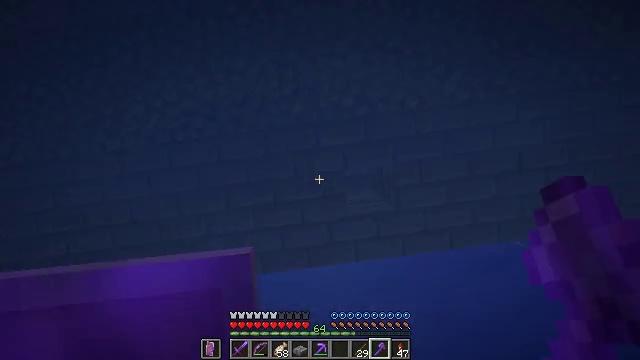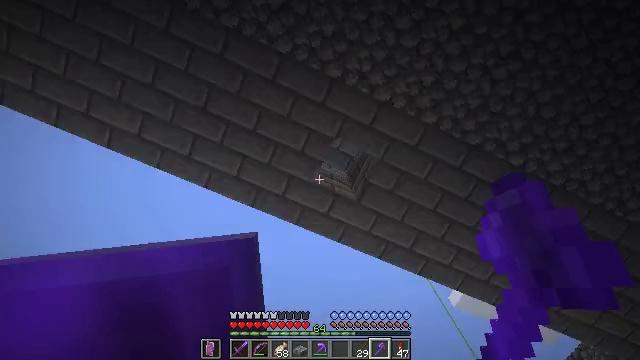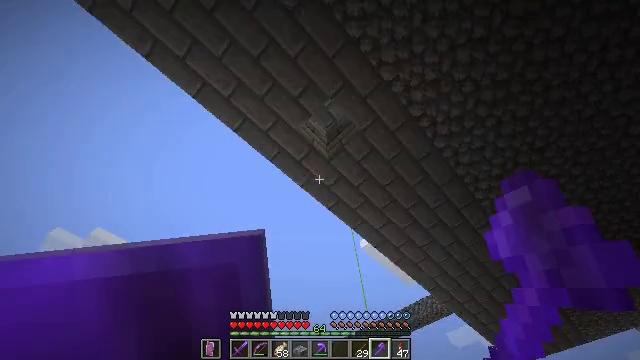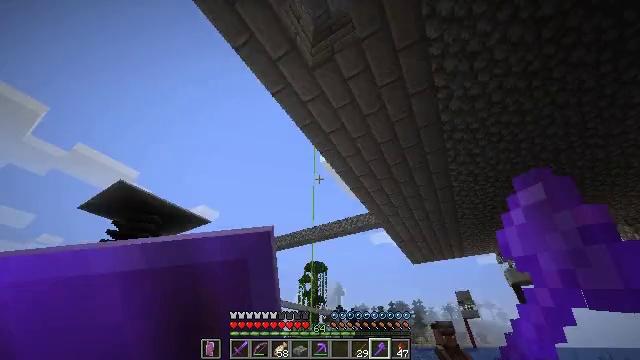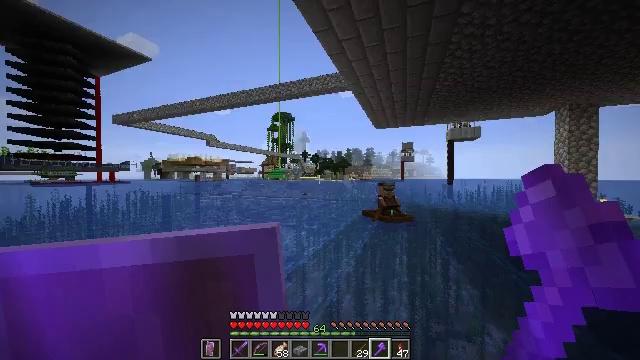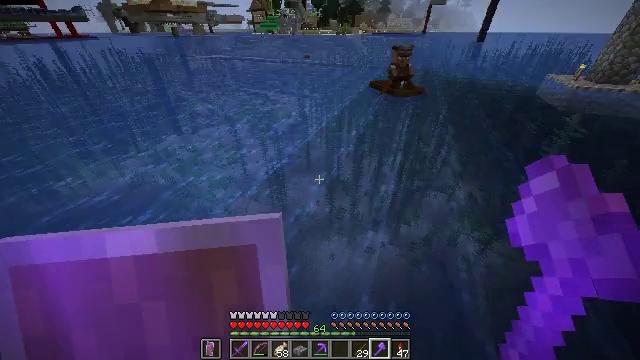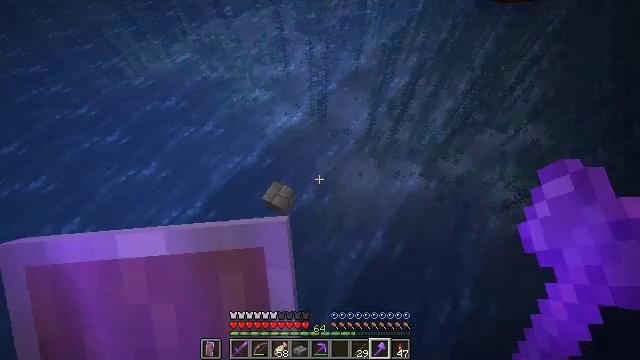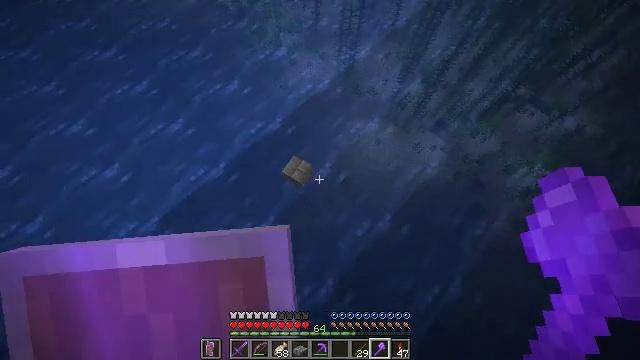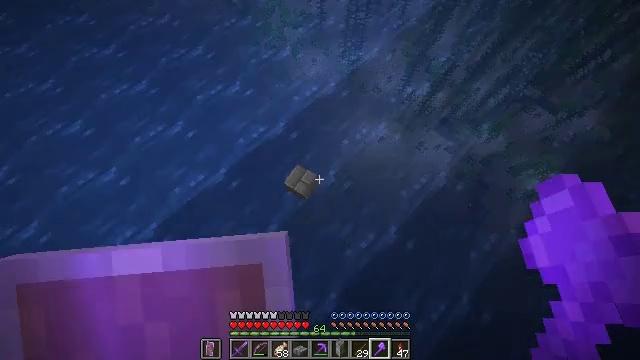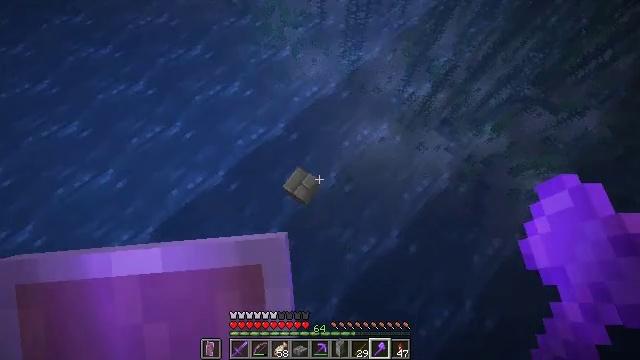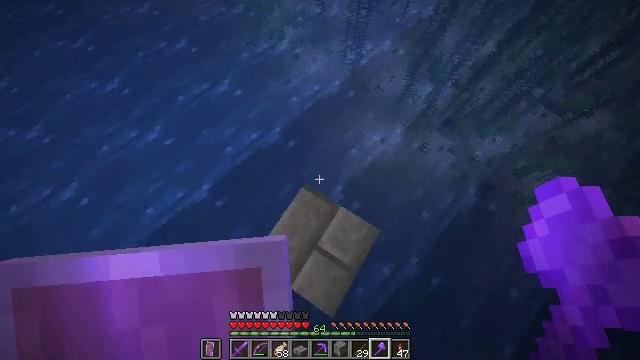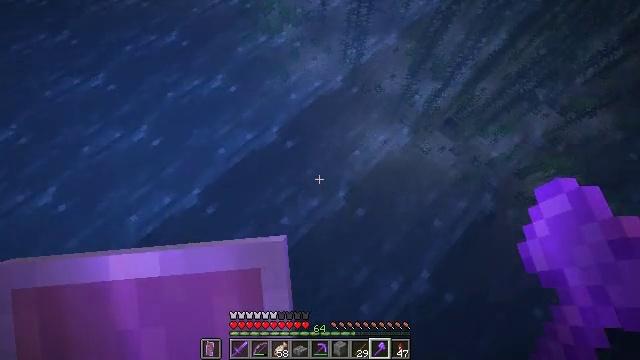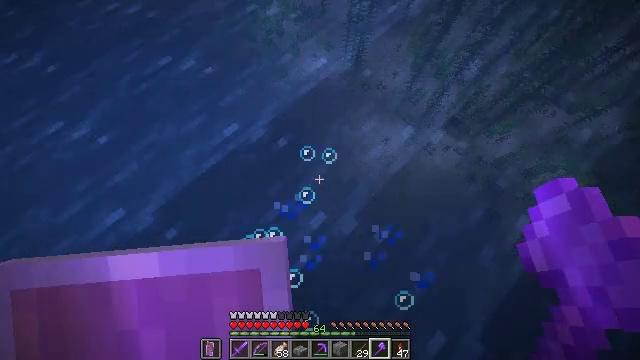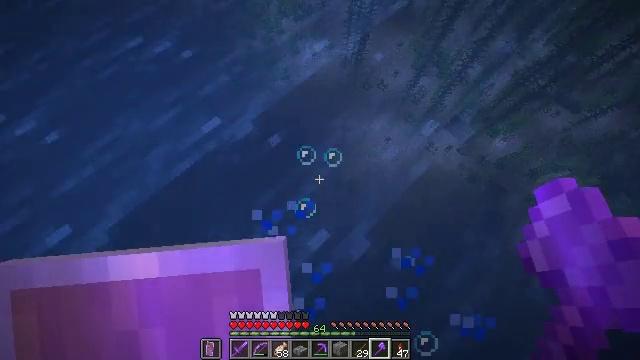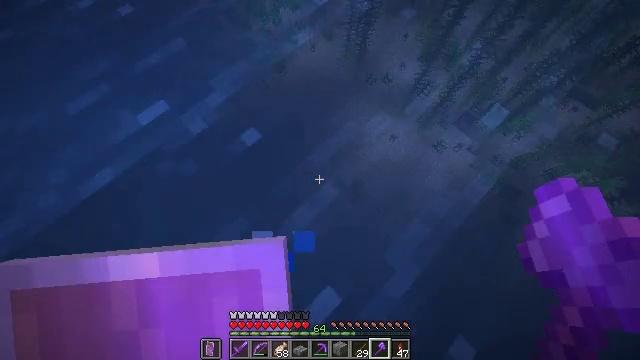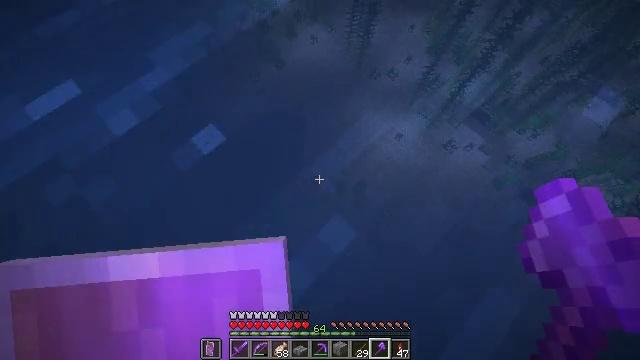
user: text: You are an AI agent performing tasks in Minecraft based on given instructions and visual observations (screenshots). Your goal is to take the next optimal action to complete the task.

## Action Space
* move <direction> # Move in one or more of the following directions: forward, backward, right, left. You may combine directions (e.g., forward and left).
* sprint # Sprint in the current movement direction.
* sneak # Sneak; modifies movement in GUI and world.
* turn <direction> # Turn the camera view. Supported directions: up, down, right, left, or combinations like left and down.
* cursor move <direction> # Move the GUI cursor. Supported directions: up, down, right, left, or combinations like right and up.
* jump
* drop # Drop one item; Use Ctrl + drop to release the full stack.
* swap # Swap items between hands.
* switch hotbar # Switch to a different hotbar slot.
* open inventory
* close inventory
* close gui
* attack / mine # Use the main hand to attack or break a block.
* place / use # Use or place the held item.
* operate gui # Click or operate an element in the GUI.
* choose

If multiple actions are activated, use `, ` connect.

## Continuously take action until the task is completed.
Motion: motion action
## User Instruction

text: Gather the blast furnace into your inventory.
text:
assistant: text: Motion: move forward, sprint, turn right and down, jump
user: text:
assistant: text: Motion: move forward, sprint, turn right and down, jump
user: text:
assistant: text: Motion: move forward, sprint, turn right and down, jump
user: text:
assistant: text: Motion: move forward, sprint, turn right and down, jump
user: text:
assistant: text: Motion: move forward, sprint, turn down, jump
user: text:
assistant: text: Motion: move forward, sprint, turn left and down, jump
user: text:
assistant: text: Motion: move forward, sprint, turn left and down, jump
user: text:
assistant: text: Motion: move forward, sprint, turn left and down, jump
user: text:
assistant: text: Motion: move forward, sprint, jump
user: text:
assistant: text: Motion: move forward, sprint, jump
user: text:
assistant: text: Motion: move forward, sprint
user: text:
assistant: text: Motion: move forward, sprint
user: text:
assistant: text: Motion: move forward, sprint
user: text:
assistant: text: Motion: move forward, sprint
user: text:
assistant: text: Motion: move forward, sprint
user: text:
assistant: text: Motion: move forward, sprint
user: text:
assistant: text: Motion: move forward, sprint
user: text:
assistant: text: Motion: move forward, sprint, turn right and up
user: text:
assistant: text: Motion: move forward, sprint, turn right and up
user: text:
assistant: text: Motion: move forward, sprint, turn right and up
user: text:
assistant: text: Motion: move forward, sprint, turn right and up
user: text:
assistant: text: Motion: move forward, sprint, turn up
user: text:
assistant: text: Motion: move forward, sprint, turn right and up, jump
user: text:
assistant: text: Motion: move forward, sprint, turn right and up, jump
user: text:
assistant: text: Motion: move forward, sprint, turn right, jump
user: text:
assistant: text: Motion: move forward, sprint, turn right and up, jump
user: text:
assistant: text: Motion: move forward, sprint, turn right and up, jump
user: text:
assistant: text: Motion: move forward, sprint, turn right, jump
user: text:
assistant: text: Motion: move forward, sprint, jump
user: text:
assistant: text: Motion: move forward, sprint, jump